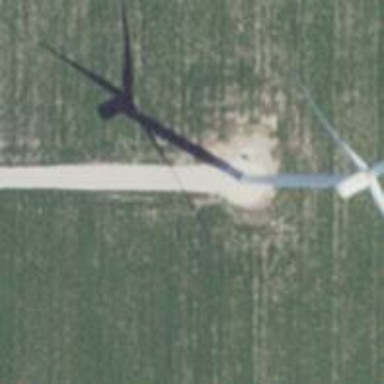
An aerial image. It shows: Wind generator using horizontal axis wind turbines.